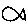
Label: fish